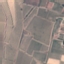
Label: PermanentCrop